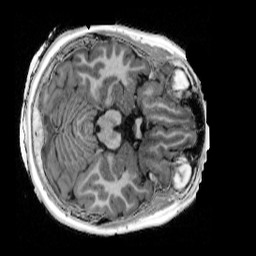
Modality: UNIT1_denoised
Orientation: axial
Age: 10
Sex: female
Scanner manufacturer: siemens
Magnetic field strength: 3 T
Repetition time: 4 s
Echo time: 0.00303 s